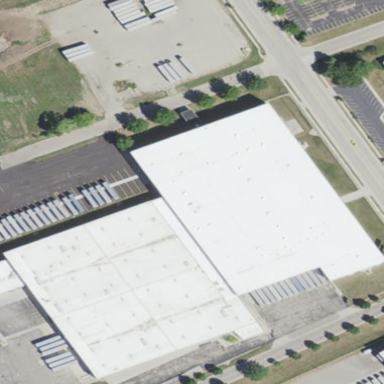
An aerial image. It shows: Warehouse.